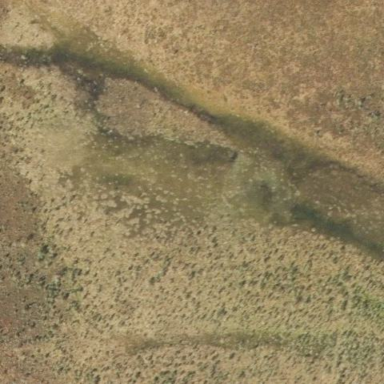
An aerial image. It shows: Marshy wetland area.